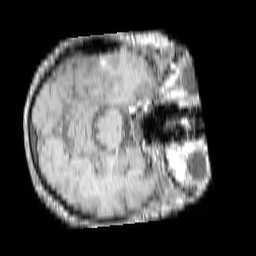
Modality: T1w
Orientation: axial
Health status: ill
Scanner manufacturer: philips
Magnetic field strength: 3 T
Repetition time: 0.3787 s
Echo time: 0.002908 s